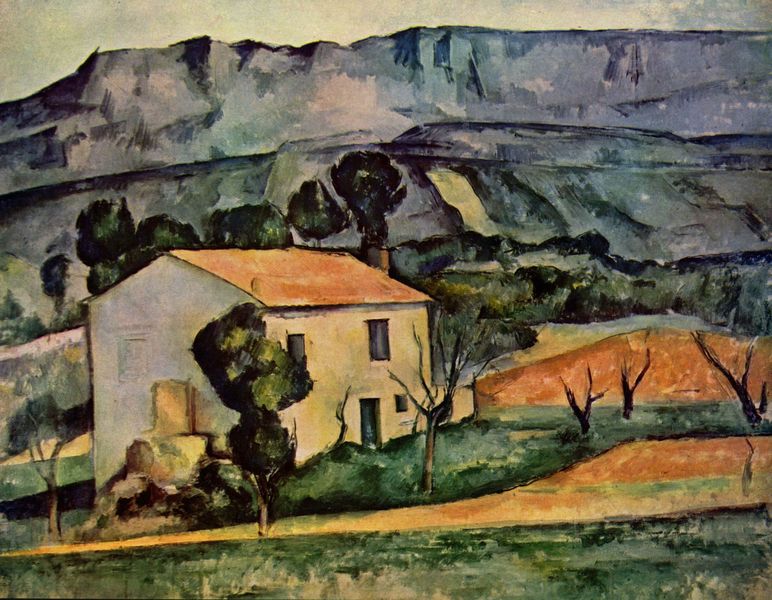
Titel: Haus in der Provence
Künstler: Paul Cézanne
Standort: Indianapolis (Indiana)
Institution: Indianapolis Museum of Art
Schlagwörter: baum, berg, blau, blätter, dunkel, felsen, gemälde, himmel, laub, schatten, wolken, bäume, cezanne, gelb, grün, impressionismus, landschaft, ocker, äste, abend, braun, fenster, frankreich, grau, hintergrund, licht, nacht, orange, pastell, schwarz, strasse, tür, weiss, ölbild, dach, gebäude, gras, haus, rasen, rot, weg, wiese, beige, expressionismus, wand, stein, öl, baumstamm, erde, feld, felder, horizont, hügel, natur, zweige, büsche, gebüsch, rauch, sonne, boden, pflanzen, rosa, kamin, schornstein, hellblau, farbig, fassade, italien, türen, abhang, acker, abstrakt, berge, farben, fels, fläche, gebirge, gipfel, hang, klippen, leer, giebel, farbe, lila, violett, kahl, massiv, steil, herbst, hof, türe, winter, südfrankreich, stämme, treppe, duktus, atelier, maler, aufgang, stimmung, stufen, lichteinfall, baumkrone, baumkronen, grun, tor, abstrahiert, indigo, penis, eingang, sonnenstrahl, provence, hauswand, expressionistisch, alpen, erdfarben, linie, haufen, paul, bergkamm, gebirgszug, intensiv, tanne, pinselduktus, pinselstrich, vereinfacht, blaugrau, landhaus, paul cezanne, karg, geäst, rotbraun, strassen, laubbäume, rötlich, nadelbäume, taubengrau, blattlos, mediterran, tpr, blauer reiter, grat, azur, toskana, pultdach, satteldach, dacht, kantig, südtirol, rot blau, landhscaft, abgestorben, schräglage, moden, grober pinselduktus, seg, sainte victoire, außentreppe, apen, hesse, dunkelh, cecanne, assymmetrisch, blaugrua, frankrreiche, l´estaque, mügel, province, rotes dach, abed, 19. jahrhundert, baäum, provance, blaue fenster, hauscezanne